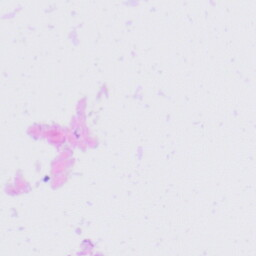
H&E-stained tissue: Tonsil